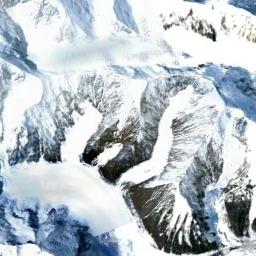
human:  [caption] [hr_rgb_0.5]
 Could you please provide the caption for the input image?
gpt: The ground on the snowberg is uneven .

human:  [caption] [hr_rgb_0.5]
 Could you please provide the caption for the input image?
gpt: The snowberg is covered with glaciers .

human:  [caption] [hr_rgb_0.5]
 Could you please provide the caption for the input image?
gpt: The snow berg is consist of bare land and white snow .

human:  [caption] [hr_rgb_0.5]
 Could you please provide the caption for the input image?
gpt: A snow-covered mountain covered in large areas .

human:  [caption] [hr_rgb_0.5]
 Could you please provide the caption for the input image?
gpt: There are full of snow on the snowberg .